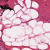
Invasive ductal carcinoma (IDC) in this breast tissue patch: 0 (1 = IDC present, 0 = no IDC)